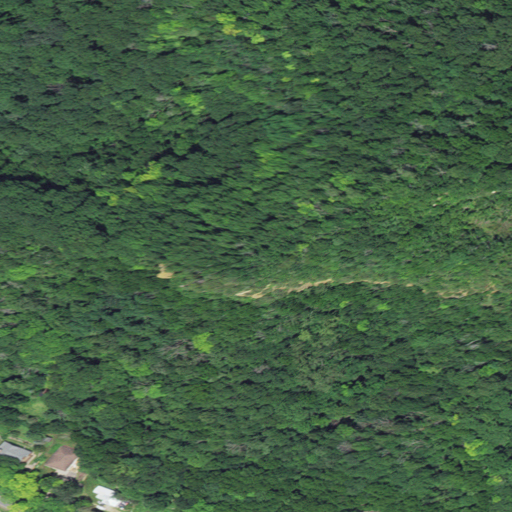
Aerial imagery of cliff(s) in Wisconsin named Eagle Bluff containing deciduous forest and low intensity development